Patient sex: M
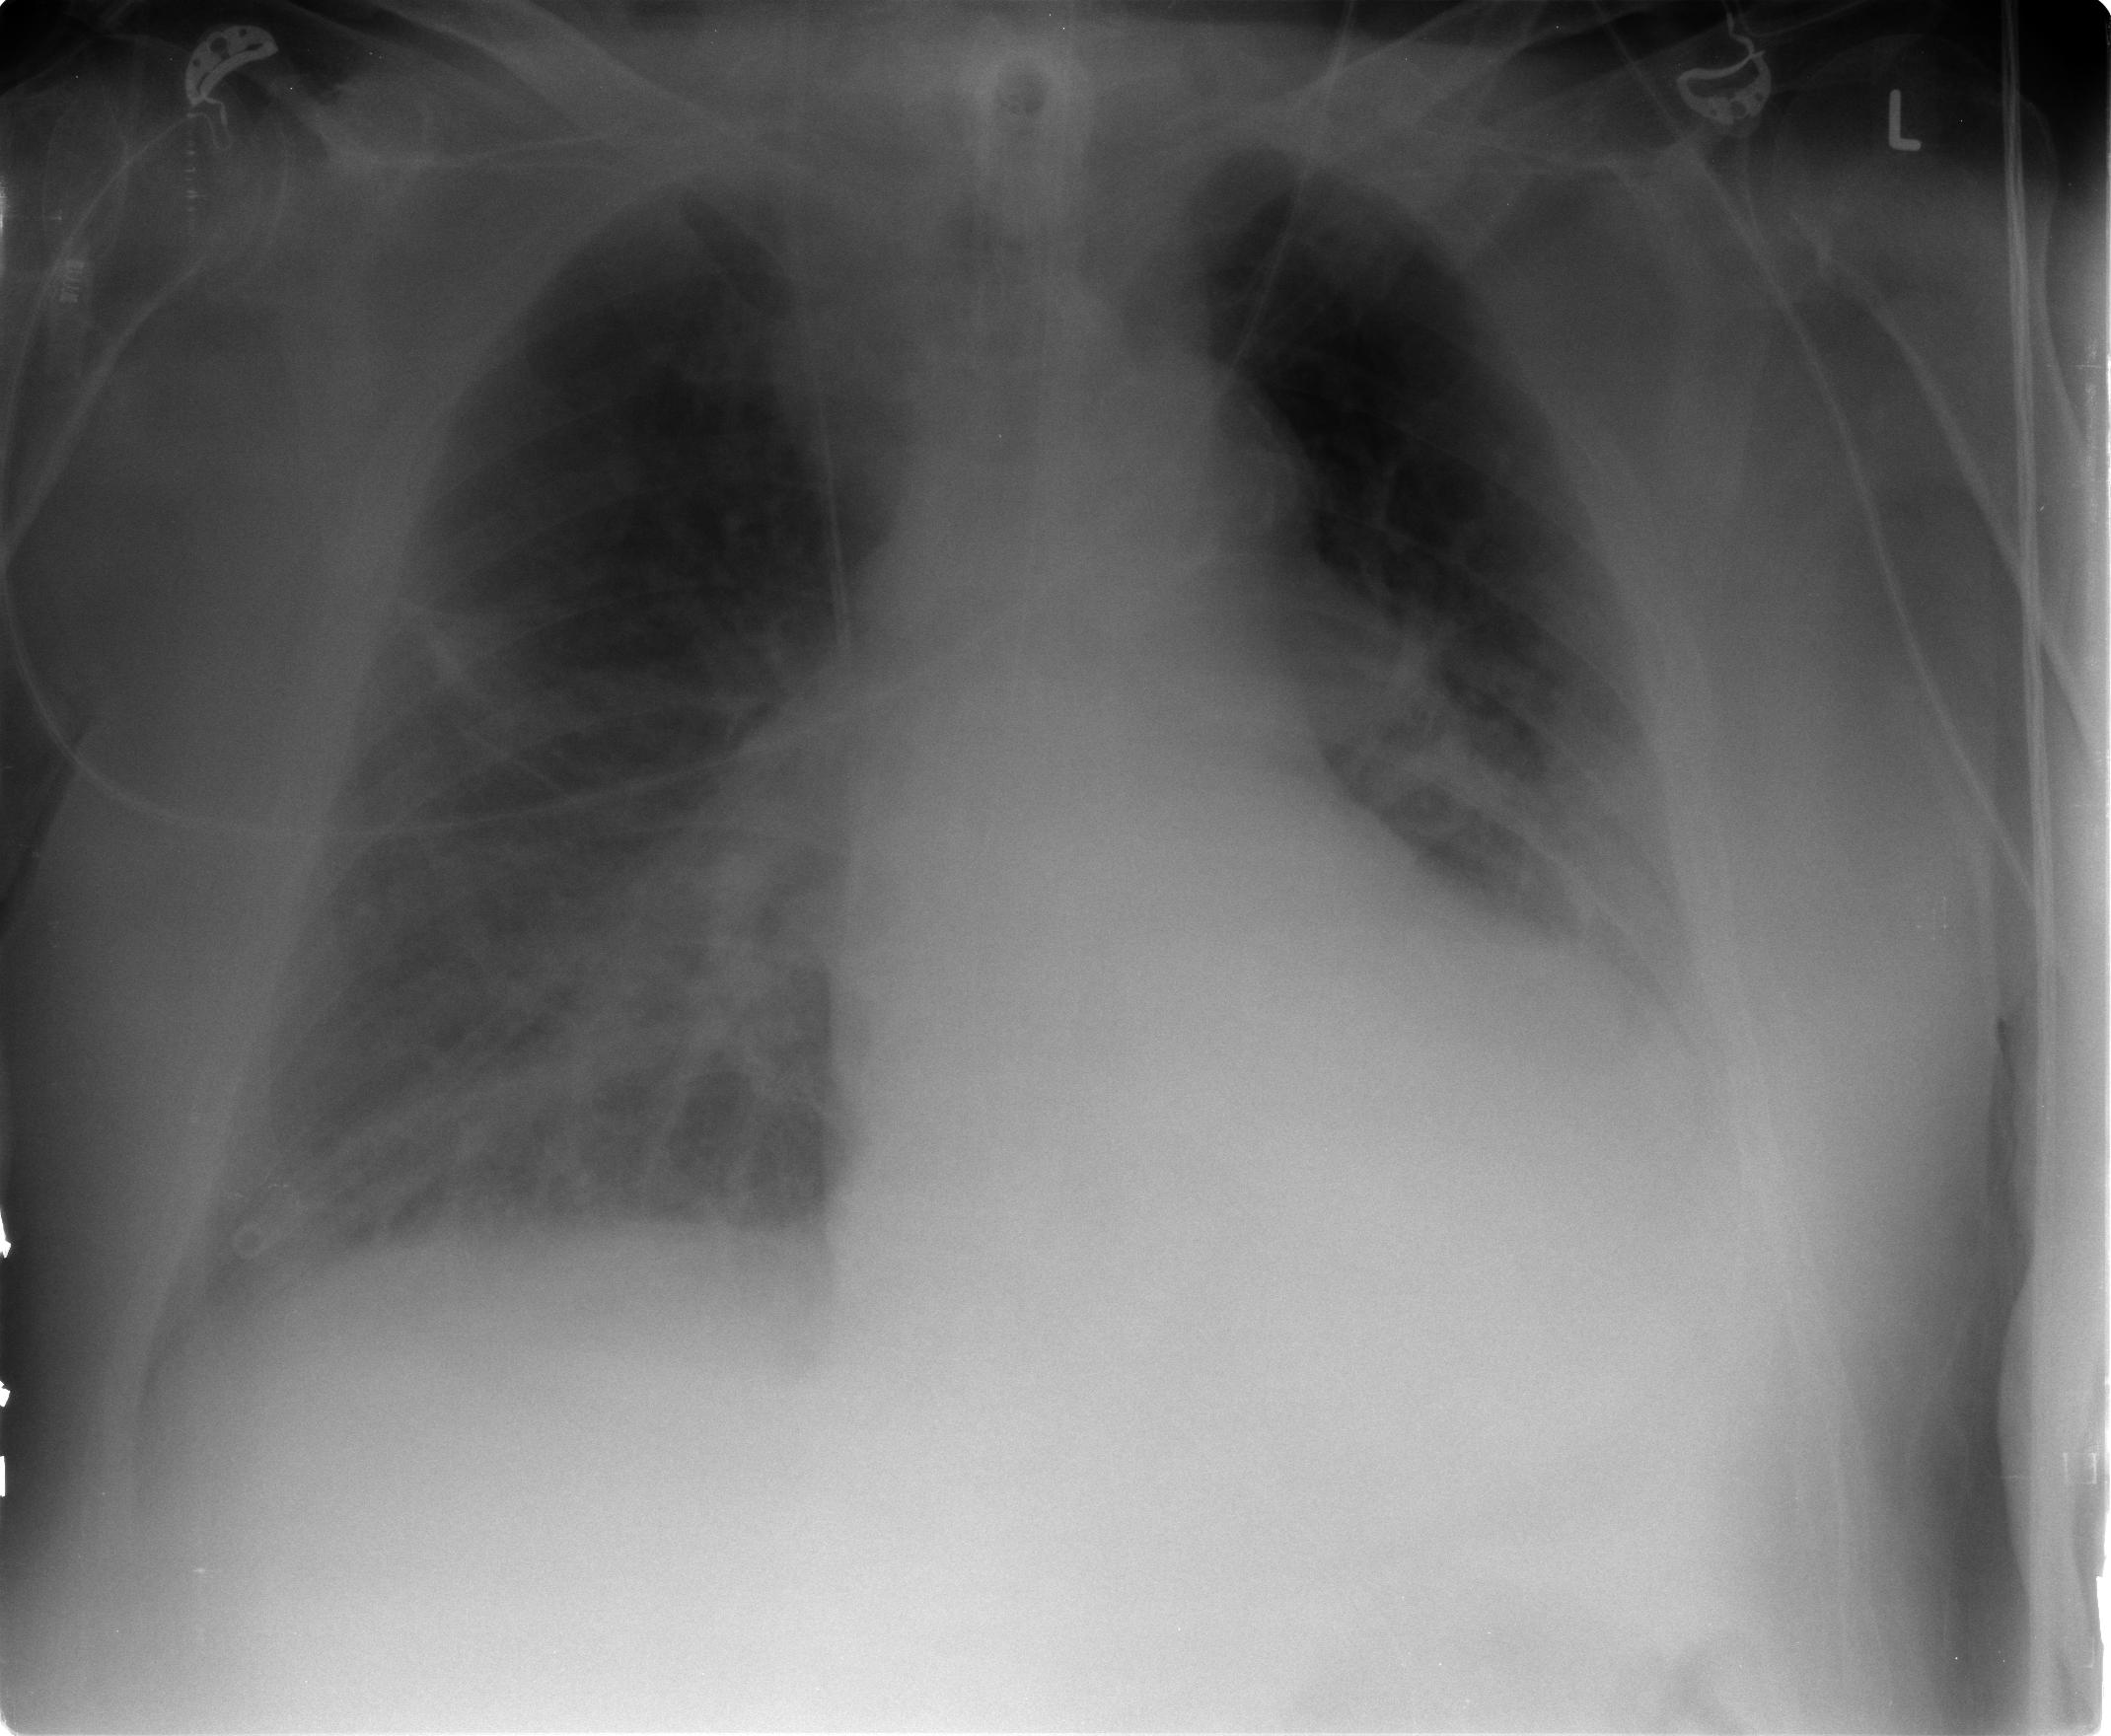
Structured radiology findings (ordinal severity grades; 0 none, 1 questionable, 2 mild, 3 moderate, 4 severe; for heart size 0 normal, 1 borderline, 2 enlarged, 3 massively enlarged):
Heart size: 2
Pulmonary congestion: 1
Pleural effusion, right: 1
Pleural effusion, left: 2
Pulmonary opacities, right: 1
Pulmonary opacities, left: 1
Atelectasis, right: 2
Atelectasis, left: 2